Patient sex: M
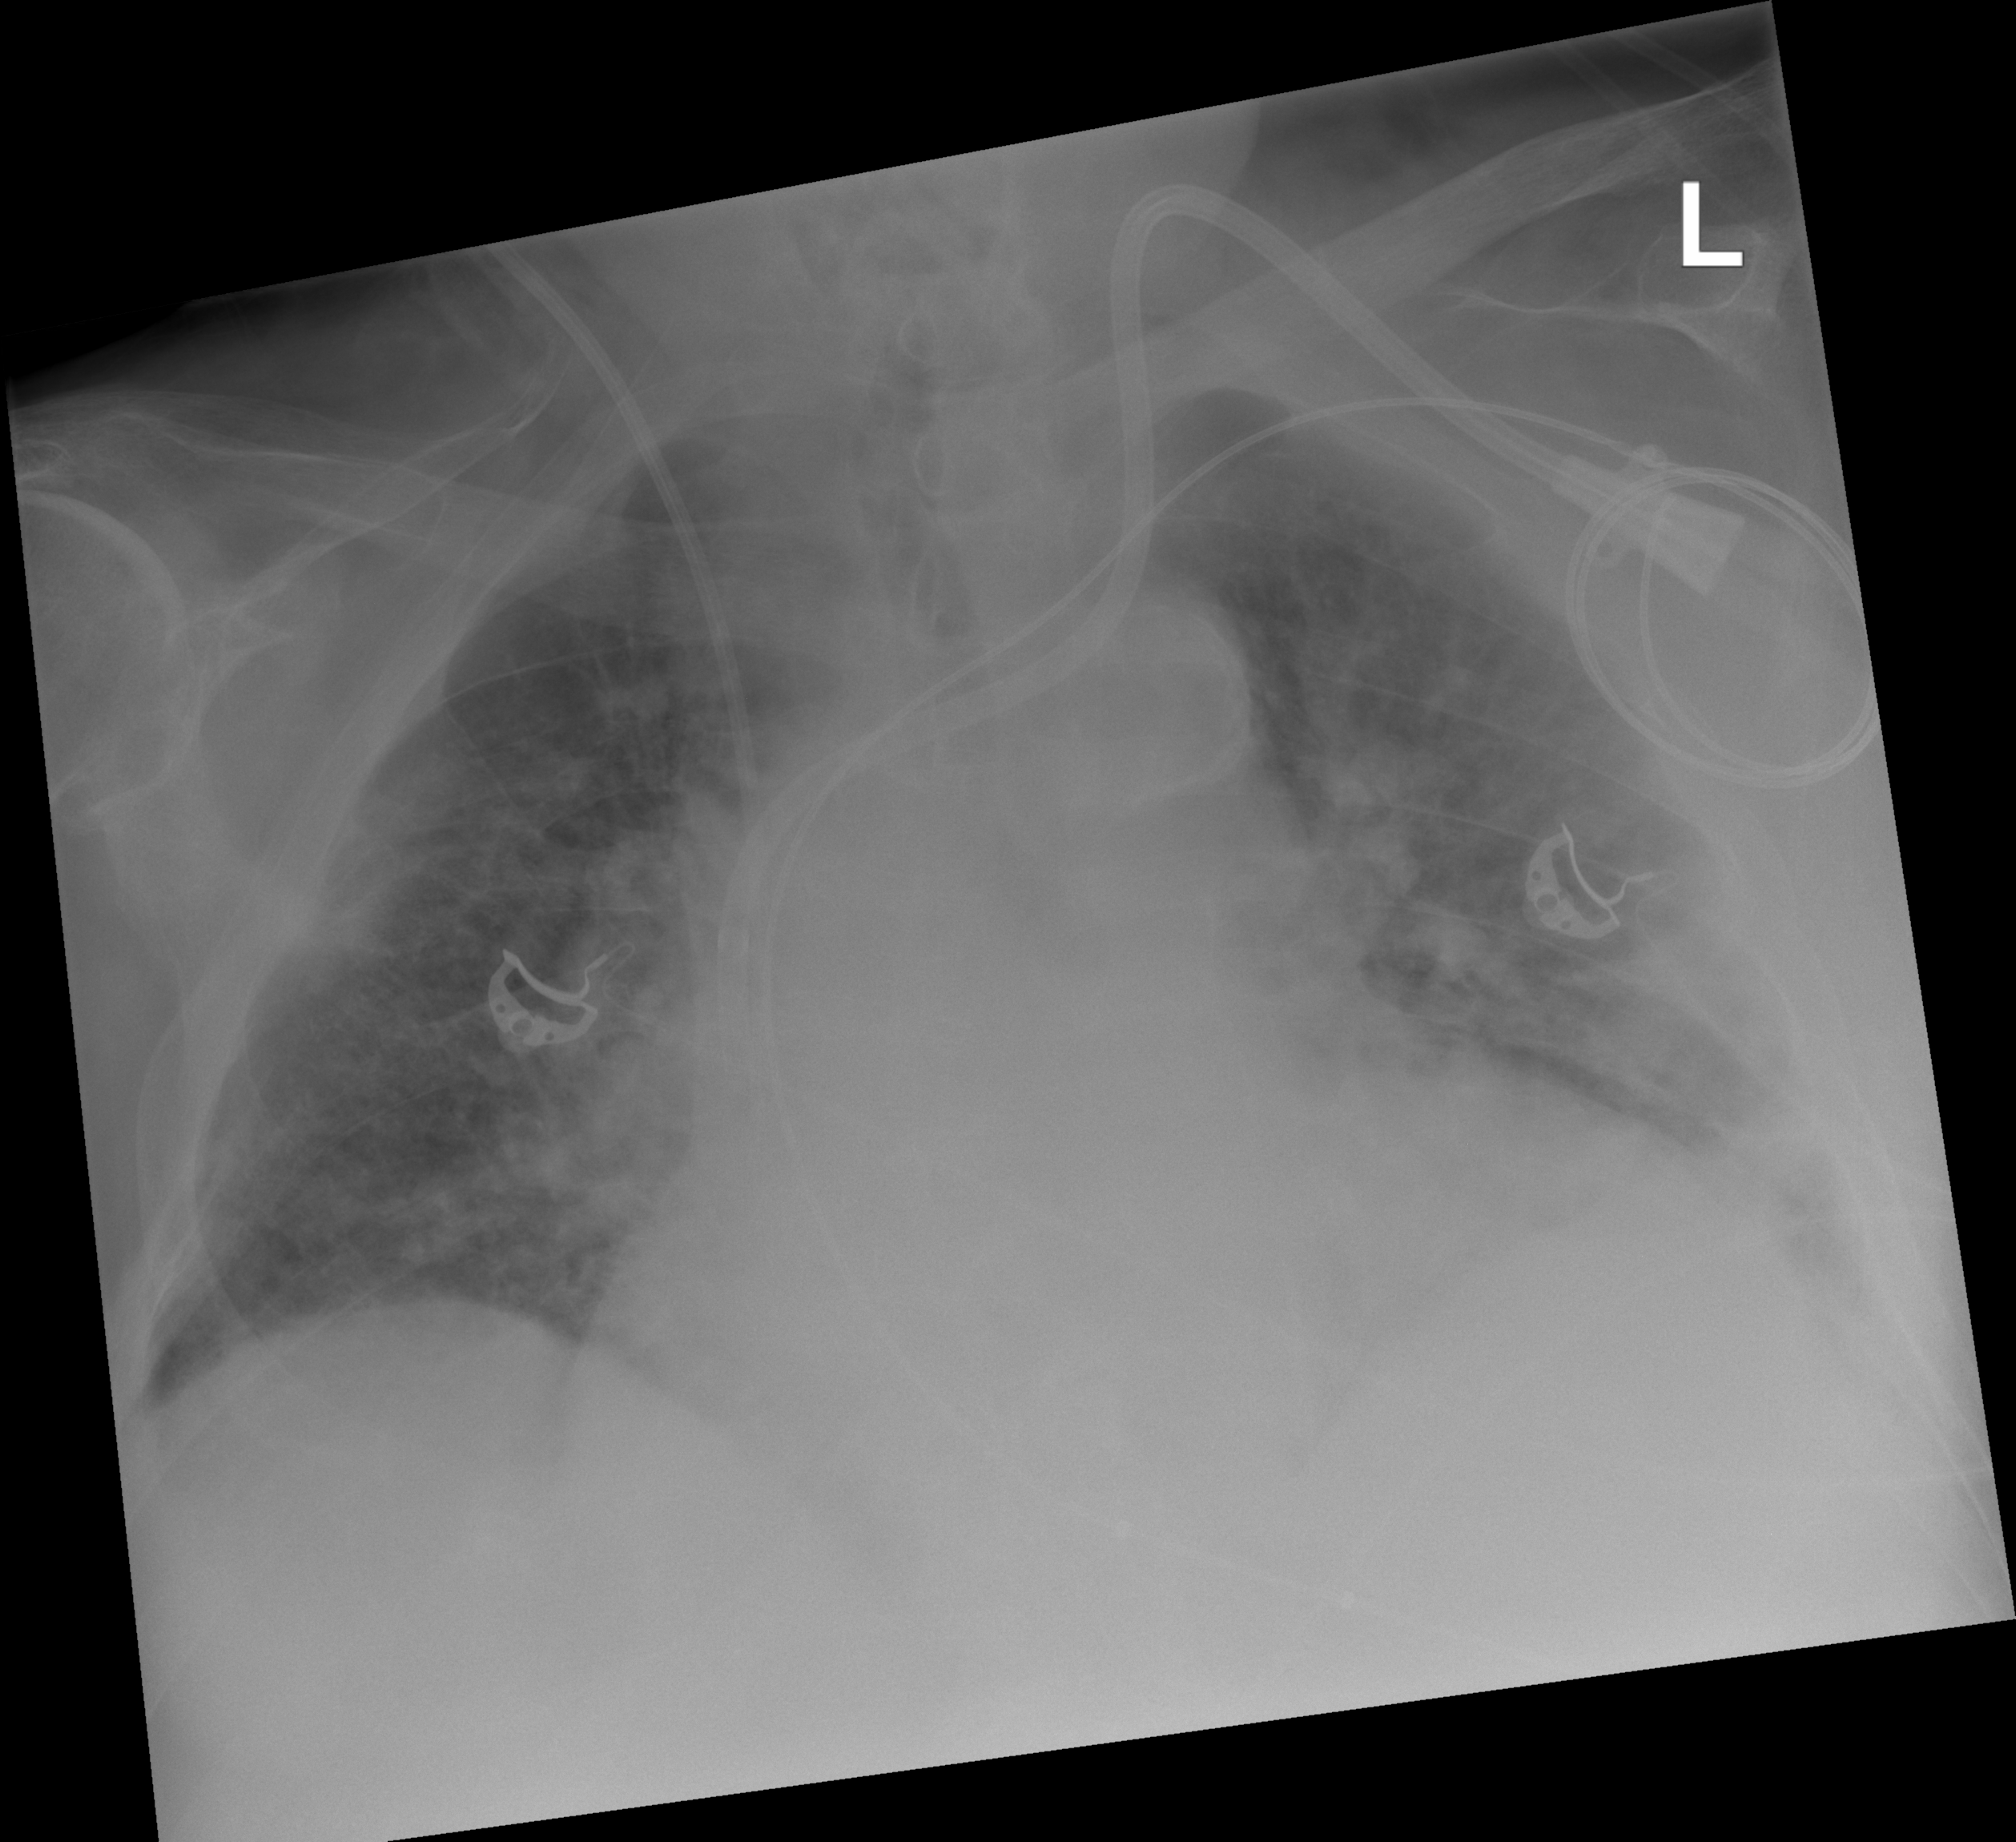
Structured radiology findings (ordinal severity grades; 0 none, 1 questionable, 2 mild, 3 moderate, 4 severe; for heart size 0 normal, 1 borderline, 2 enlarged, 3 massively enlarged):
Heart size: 3
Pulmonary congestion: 3
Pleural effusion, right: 0
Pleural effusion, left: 2
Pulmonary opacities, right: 2
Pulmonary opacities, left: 2
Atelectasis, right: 0
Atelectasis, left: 2